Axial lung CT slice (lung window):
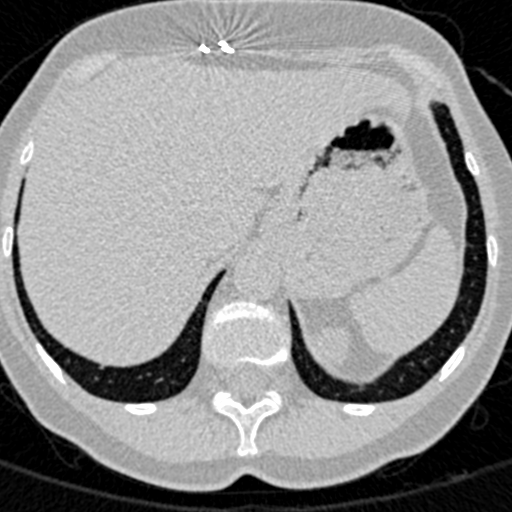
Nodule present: no